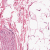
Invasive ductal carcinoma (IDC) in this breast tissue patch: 0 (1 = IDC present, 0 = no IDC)